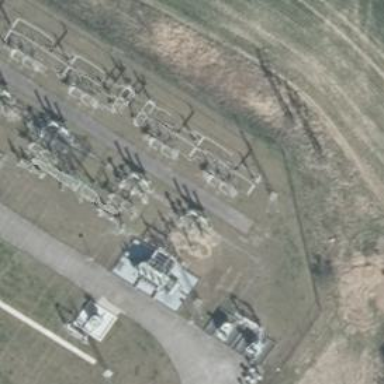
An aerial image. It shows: Busbar power line with 3 cables.